Interaction volume radius: 5 \u00c5
Interaction volume height: 20 \u00c5
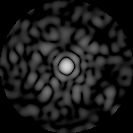
Disorder parameter: 0.8686